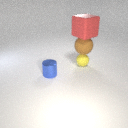
large brown rubber sphere below large red rubber cube